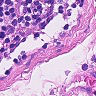
Metastatic tissue present: no